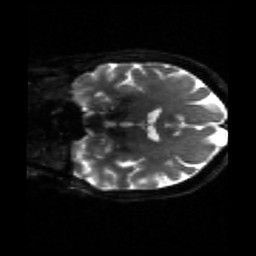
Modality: sbref
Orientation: coronal
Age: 63
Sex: female
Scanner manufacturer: siemens
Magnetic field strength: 3 T
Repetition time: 4.71 s
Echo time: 0.0906 s